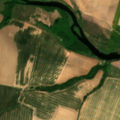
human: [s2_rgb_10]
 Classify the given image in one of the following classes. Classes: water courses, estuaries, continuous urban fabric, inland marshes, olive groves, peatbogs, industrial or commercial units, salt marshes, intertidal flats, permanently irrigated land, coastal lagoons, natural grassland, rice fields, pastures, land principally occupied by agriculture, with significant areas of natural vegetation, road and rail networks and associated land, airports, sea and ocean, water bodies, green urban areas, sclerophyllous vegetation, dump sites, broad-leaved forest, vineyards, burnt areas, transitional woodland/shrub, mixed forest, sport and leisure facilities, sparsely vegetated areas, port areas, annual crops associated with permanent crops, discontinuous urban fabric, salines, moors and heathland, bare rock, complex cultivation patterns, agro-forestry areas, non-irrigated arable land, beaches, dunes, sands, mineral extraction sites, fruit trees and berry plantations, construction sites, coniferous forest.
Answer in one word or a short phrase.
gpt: non-irrigated arable land, land principally occupied by agriculture, with significant areas of natural vegetation